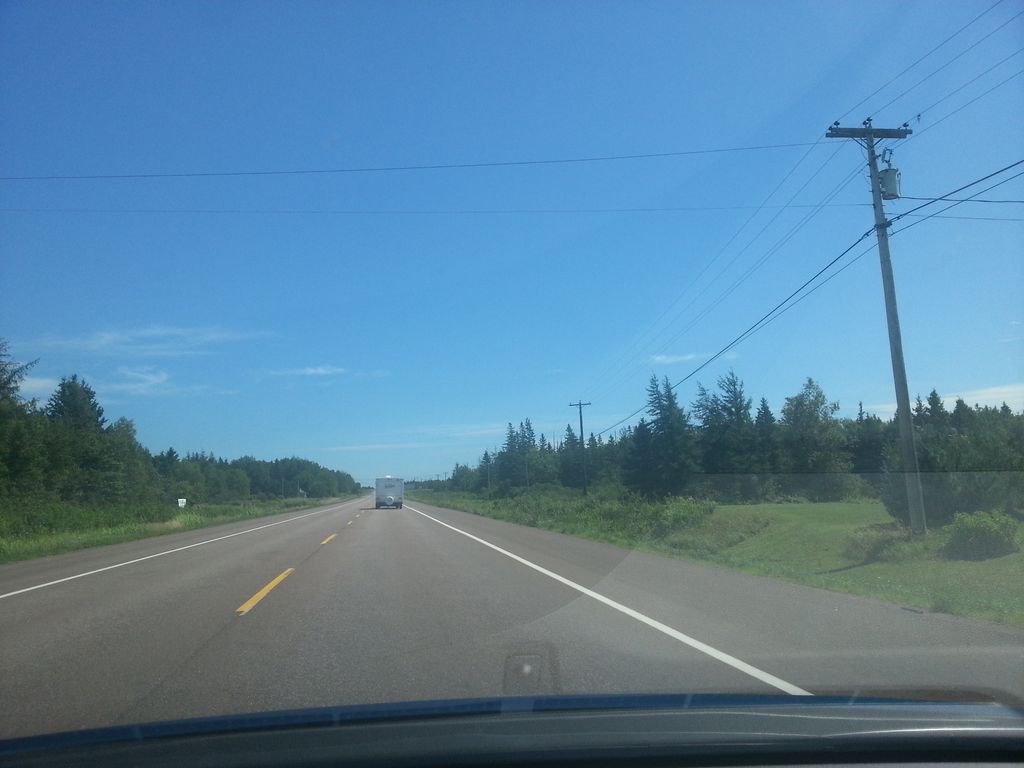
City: charlottetown